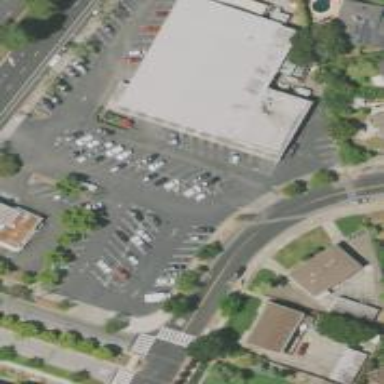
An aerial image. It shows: Asphalt parking space.